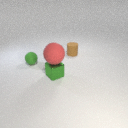
small green rubber sphere behind small green metal cube